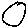
Label: circle